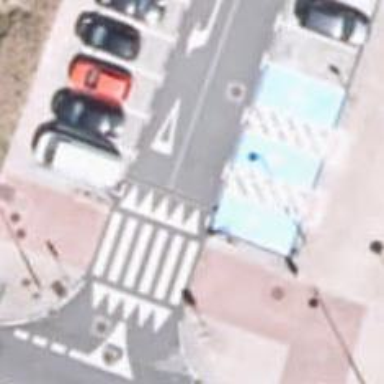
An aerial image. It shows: Marked road crossing.